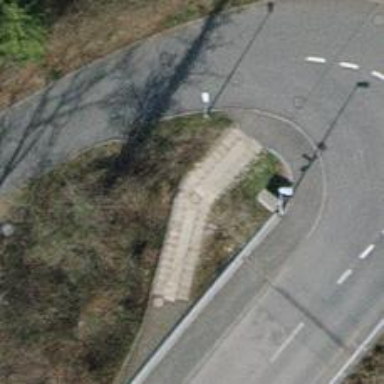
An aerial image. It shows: Set of steps on the road.